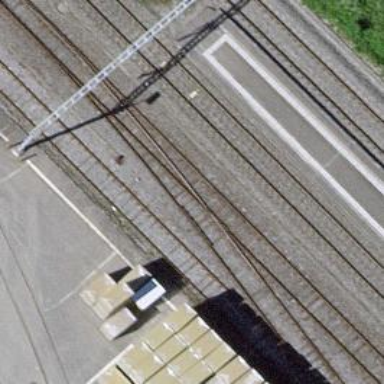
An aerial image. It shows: Railway siding with one electrified track and contact line for powering the train.